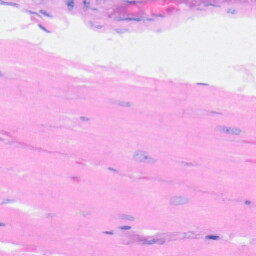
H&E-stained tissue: Heart